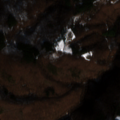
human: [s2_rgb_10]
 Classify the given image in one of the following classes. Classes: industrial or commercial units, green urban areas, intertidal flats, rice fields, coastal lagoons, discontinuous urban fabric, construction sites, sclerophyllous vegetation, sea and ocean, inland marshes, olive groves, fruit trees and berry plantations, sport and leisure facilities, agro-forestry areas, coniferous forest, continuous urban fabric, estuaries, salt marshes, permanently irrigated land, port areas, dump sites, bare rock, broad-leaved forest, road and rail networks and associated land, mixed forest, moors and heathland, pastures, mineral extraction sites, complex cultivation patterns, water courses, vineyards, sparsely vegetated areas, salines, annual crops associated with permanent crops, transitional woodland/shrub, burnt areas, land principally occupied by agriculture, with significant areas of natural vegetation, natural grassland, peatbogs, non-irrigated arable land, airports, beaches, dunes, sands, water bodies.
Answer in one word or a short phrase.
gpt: land principally occupied by agriculture, with significant areas of natural vegetation, broad-leaved forest, coniferous forest, natural grassland